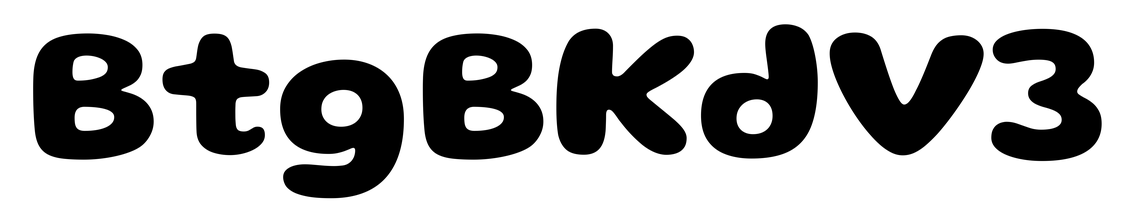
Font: Gluten_Bold